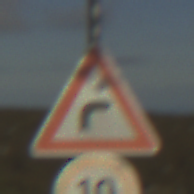
Verkehrszeichen: KurveRechts
Zusatzzeichen unten: Geschwindigkeit10
Umgebung: Outdoor, Nature
Tageszeit: SunriseSunset
Wetter: PartlyCloudy
Licht: Natural
Jahreszeit: NotSpecified
Kontrast: HighContrast